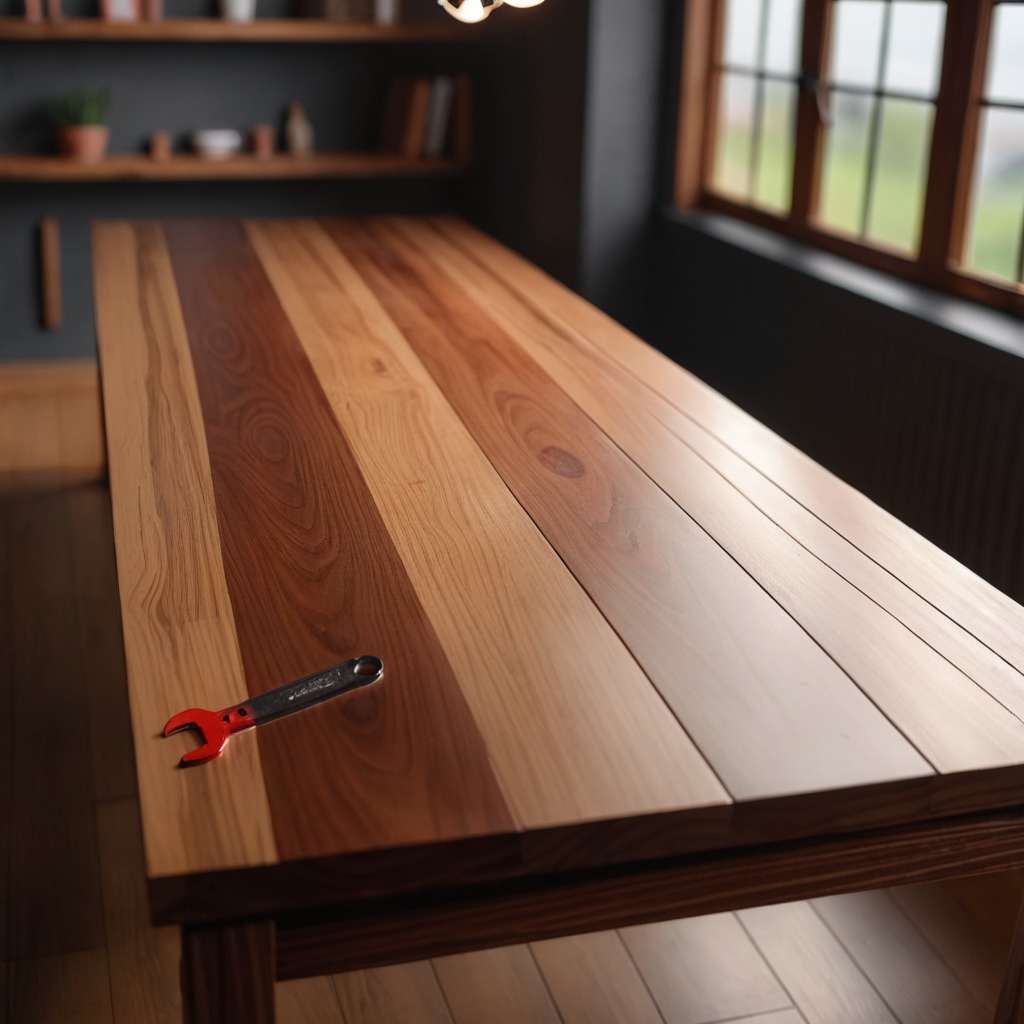
A wrench is lying on a wooden table in a carpentry studio rich wood textures side lighting.